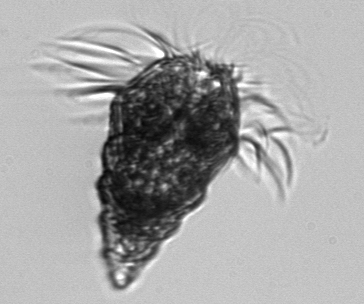
Label: Laboea_strobila